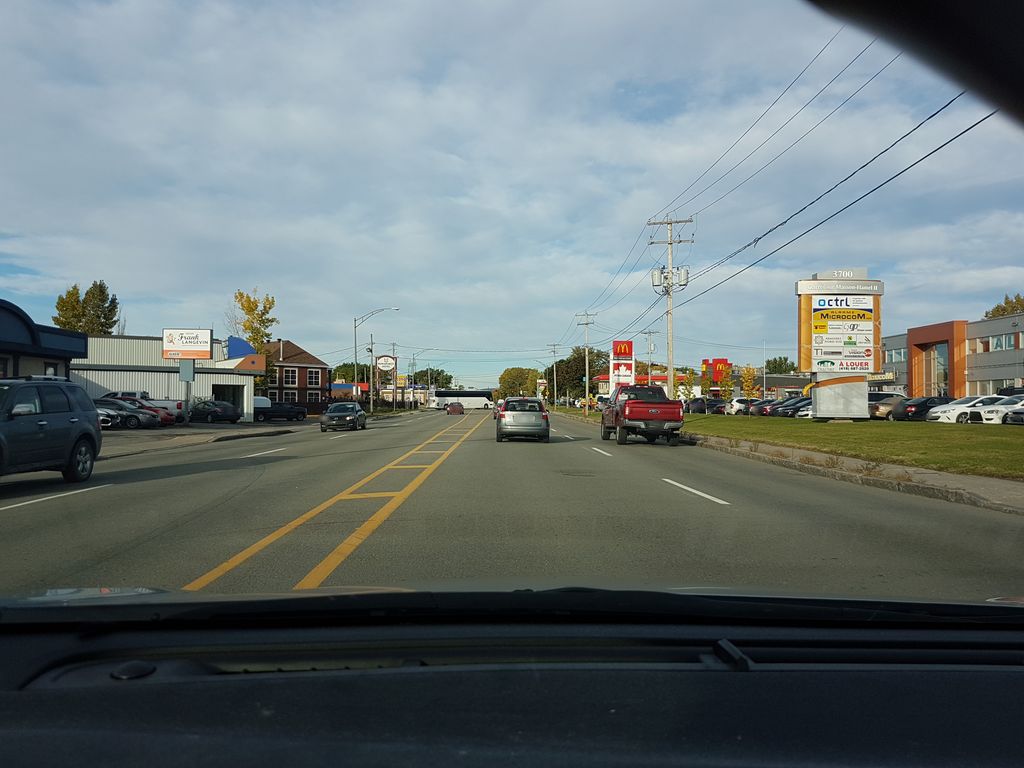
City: quebec_city